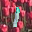
Label: 1